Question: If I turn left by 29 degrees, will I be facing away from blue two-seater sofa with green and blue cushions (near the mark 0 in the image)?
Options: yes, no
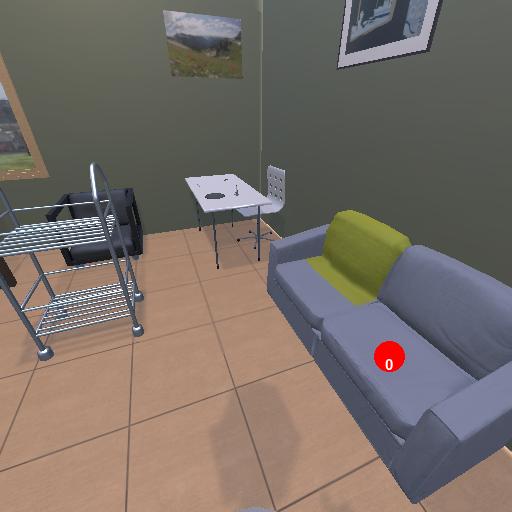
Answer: yes